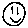
Label: smiley face